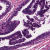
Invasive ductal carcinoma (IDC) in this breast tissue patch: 0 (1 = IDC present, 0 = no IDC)